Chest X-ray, PA view. Patient: 18 years old, sex F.
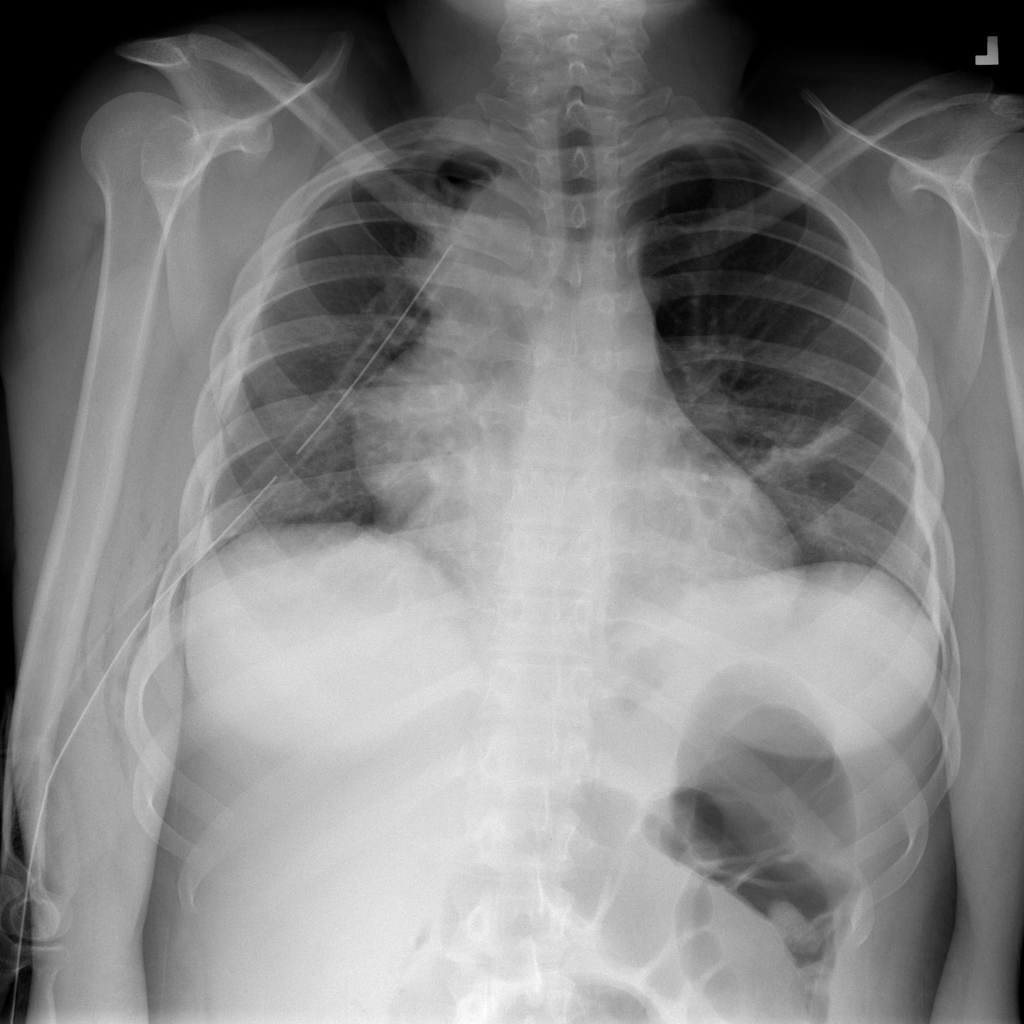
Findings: Atelectasis, Emphysema, Mass, Pneumothorax